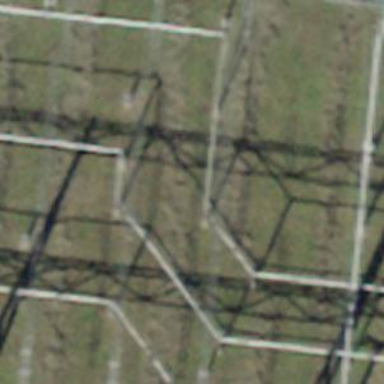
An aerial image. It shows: Busbar power line with 3 cables.